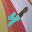
Label: 4